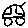
Label: car